Question: I've got a CakePHP save method that is saving multiple entries per one save request. I have idea why -- my AppModel doesn't have any special functions, nor does my AppController. My Controller and Model are pretty basic. Here's what I have:
'''
<?php
class BalanceSheet extends AppModel {
var $belongsTo = array(
'Simulation' => array(
'foreignKey' => 'simulation_id',
)
);
}
?>
'''
'''
<?php
class BalanceSheetsController extends AppController {
function generate($simulation_id) {
$data = array(
'BalanceSheet' => array(
'simulation_id' => $simulation_id,
'year' => 2004
)
);
$this->BalanceSheet->save($data);
}
}
?>
'''
'''
CREATE TABLE IF NOT EXISTS 'balance_sheets' (
'id' int(11) NOT NULL AUTO_INCREMENT,
'simulation_id' int(11) NOT NULL,
'year' int(11) NOT NULL,
'buildings_and_improvements' float NOT NULL DEFAULT '0',
'created' datetime NOT NULL,
'modified' datetime NOT NULL,
PRIMARY KEY ('id')
) ENGINE=MyISAM DEFAULT CHARSET=latin1 AUTO_INCREMENT=72 ;
'''
When my balance sheet table is empty, and I navigate to balance_sheets/generate/10, this is the result:

What. What the heck? What's going on there? How can I get it to just save once?
Turns out my controller's being called multiple times (I'm not sure why). I'll keep stepping through the debugger to find out what's going on.
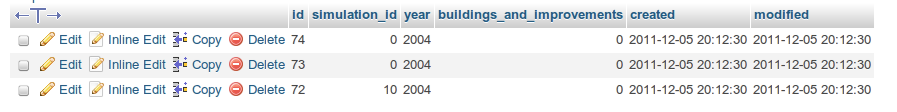
Answer: Ahhh...figured it out. It was a stylesheet declaration someone had put in the code with an incorrect relative path -- it was passing in "css" as the simulation ID, which is why the duplicate was being inserted as 0!
This was what helped me deduce it (<URL>:
> Check your layout for non-existent links, for example a misconfigured
link to favicon.ico will cause the controller action to be triggered
for a second time. Make sure favicon.ico points towards the webroot
rather than the local directory, or else requests will be generated
for /controller/action/favicon.ico rather than /favicon.ico - and thus
trigger your action.